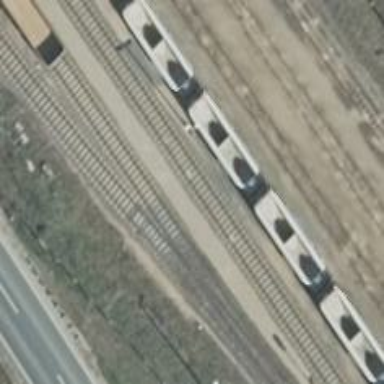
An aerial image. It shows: Rail spur service.